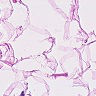
Metastatic tissue present: no